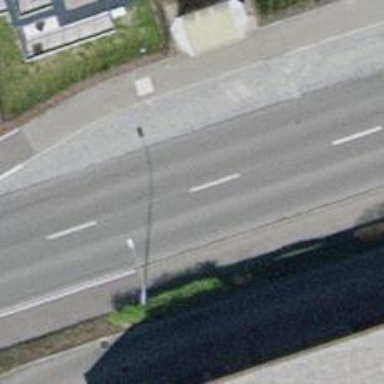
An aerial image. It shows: Public transport stop position.